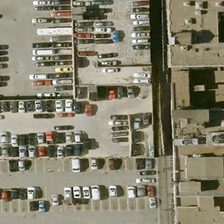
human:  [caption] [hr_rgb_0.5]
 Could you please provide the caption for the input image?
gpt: many cars are in a parking lot near several buildings .

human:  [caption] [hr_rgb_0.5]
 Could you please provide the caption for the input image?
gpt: many cars are in a parking lot near several buildings .

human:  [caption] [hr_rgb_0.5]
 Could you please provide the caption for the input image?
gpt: many cars are in a parking lot near several buildings .

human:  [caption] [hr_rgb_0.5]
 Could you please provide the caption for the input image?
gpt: many cars are in a parking lot near several buildings .

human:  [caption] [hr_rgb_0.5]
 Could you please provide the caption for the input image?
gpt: many cars are in a parking lot near several buildings .